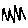
Label: zigzag